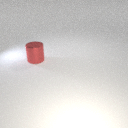
large red metal cylinder